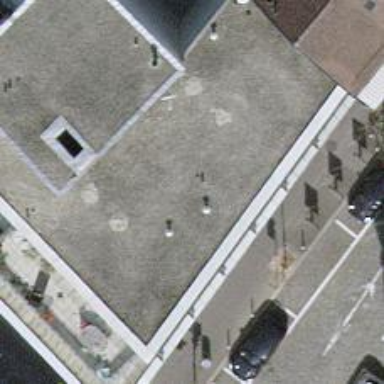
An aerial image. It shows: Café.